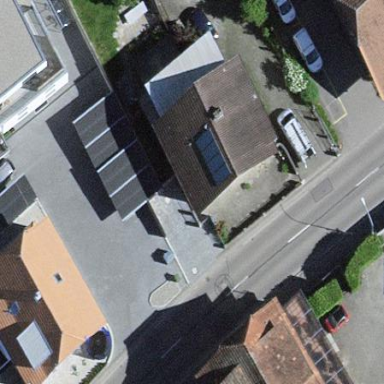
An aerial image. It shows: Residential building.